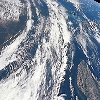
Label: cloud